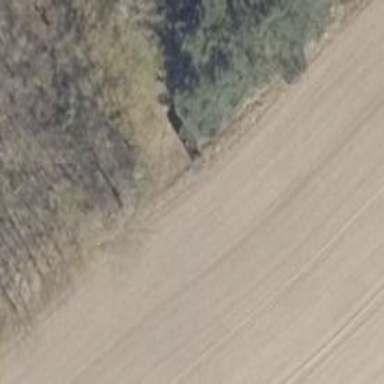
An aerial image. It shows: Shelter that serves as hunting stand.